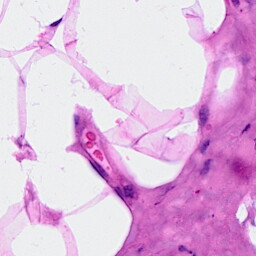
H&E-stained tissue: Breast